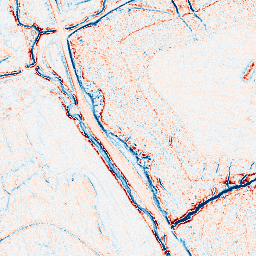
Category: edge_preserving
Decomposition family: anisotropic_diffusion
Decomposition parameters: iterations: 20
kappa: 100
gamma: 0.05
Upsampling method: quintic
Upsampling parameters: scale: 4
Upsampling scale: 4